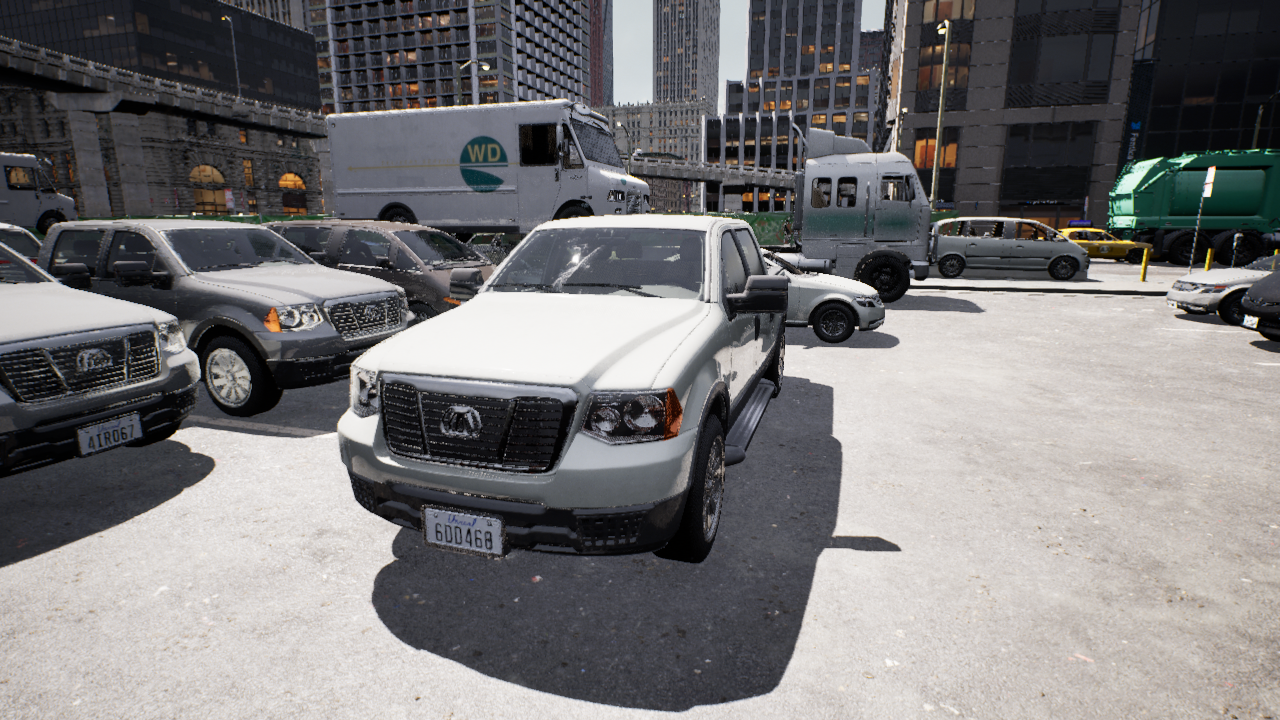
Venue: arterial
Lighting: clear day
Vehicle rig: pickup